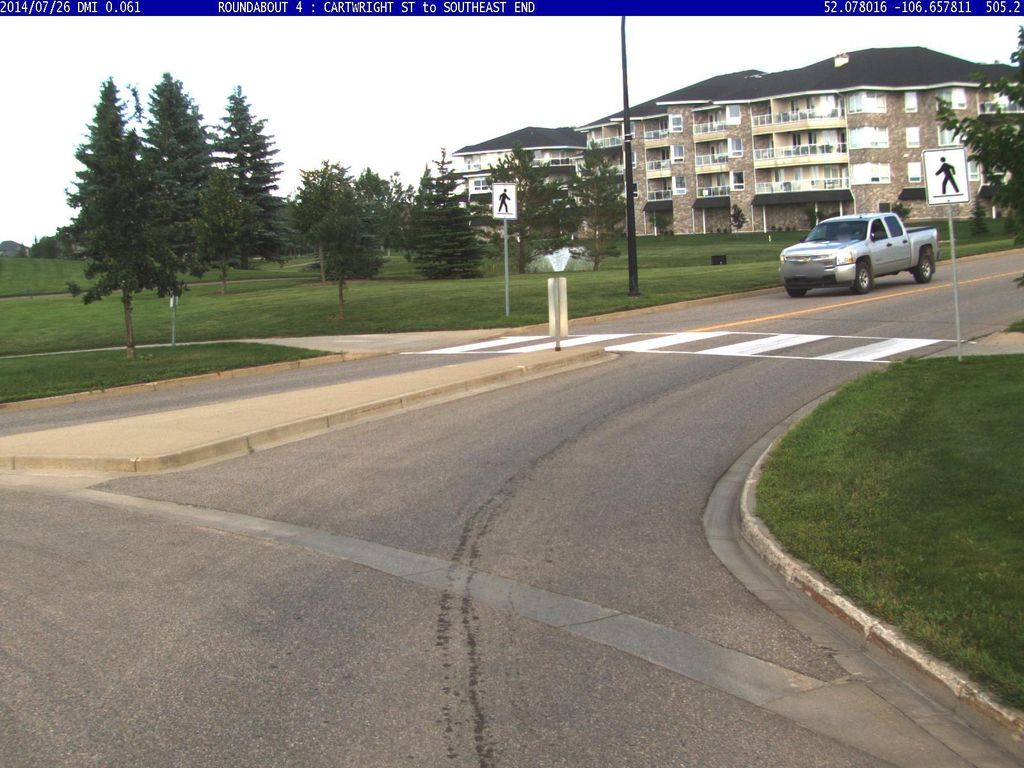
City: saskatoon